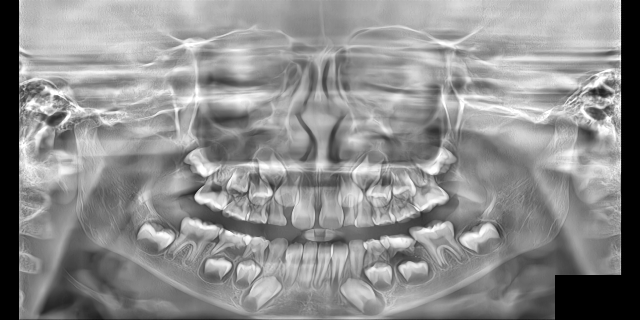
child